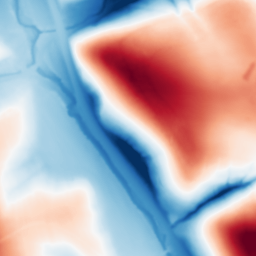
Category: multiscale
Decomposition family: dog
Decomposition parameters: sigma_low: 1
sigma_high: 50
Upsampling method: quartic
Upsampling parameters: scale: 8
Upsampling scale: 8